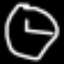
Label: clock